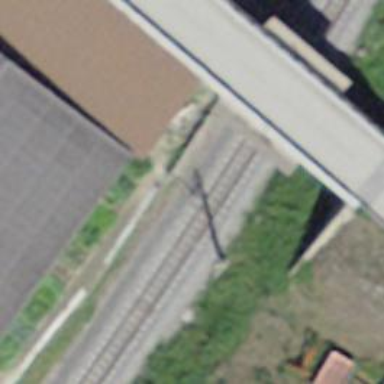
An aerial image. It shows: Narrow-gauge railway track with 1 electrified contact line.